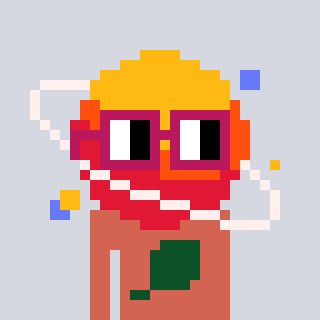
a pixel art character with square dark red glasses, a saturn-shaped head and a peachy-colored body on a cool background